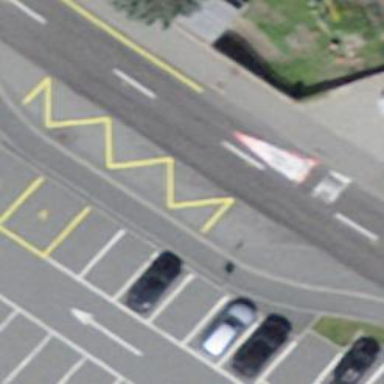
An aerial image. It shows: Bus stop with platform for public transport.